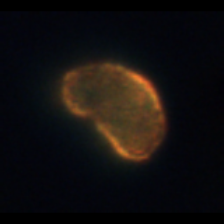
Taxon: Akashiwo
Group: Dinoflagellates